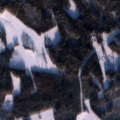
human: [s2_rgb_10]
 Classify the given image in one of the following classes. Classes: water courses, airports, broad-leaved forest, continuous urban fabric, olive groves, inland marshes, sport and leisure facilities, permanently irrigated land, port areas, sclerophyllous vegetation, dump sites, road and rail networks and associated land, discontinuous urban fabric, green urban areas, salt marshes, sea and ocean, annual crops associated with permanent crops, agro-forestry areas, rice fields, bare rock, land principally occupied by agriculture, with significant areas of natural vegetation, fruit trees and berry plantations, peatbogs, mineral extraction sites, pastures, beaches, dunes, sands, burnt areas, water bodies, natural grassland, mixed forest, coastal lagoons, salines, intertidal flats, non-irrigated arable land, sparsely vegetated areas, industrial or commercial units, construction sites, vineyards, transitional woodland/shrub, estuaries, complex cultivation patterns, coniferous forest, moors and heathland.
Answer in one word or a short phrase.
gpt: land principally occupied by agriculture, with significant areas of natural vegetation, broad-leaved forest, coniferous forest, mixed forest